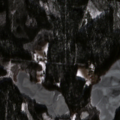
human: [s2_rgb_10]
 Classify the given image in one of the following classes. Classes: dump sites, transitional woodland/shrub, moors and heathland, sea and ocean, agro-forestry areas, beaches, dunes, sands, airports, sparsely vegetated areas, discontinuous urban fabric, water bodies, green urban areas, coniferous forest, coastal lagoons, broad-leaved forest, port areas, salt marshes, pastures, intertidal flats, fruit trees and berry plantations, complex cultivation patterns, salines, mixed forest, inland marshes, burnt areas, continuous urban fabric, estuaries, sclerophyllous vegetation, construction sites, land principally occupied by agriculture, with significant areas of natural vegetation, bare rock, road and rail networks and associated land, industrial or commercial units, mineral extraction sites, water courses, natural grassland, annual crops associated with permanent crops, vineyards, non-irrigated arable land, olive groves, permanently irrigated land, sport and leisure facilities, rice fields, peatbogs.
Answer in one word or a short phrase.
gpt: coniferous forest, mixed forest, water bodies